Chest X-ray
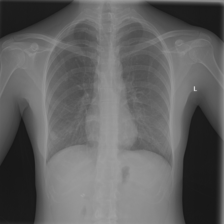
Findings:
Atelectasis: negative
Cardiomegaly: negative
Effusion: negative
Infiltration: negative
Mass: negative
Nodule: positive
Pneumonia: negative
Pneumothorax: negative
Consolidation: negative
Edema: negative
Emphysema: negative
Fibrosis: negative
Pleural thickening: negative
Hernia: negative